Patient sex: M
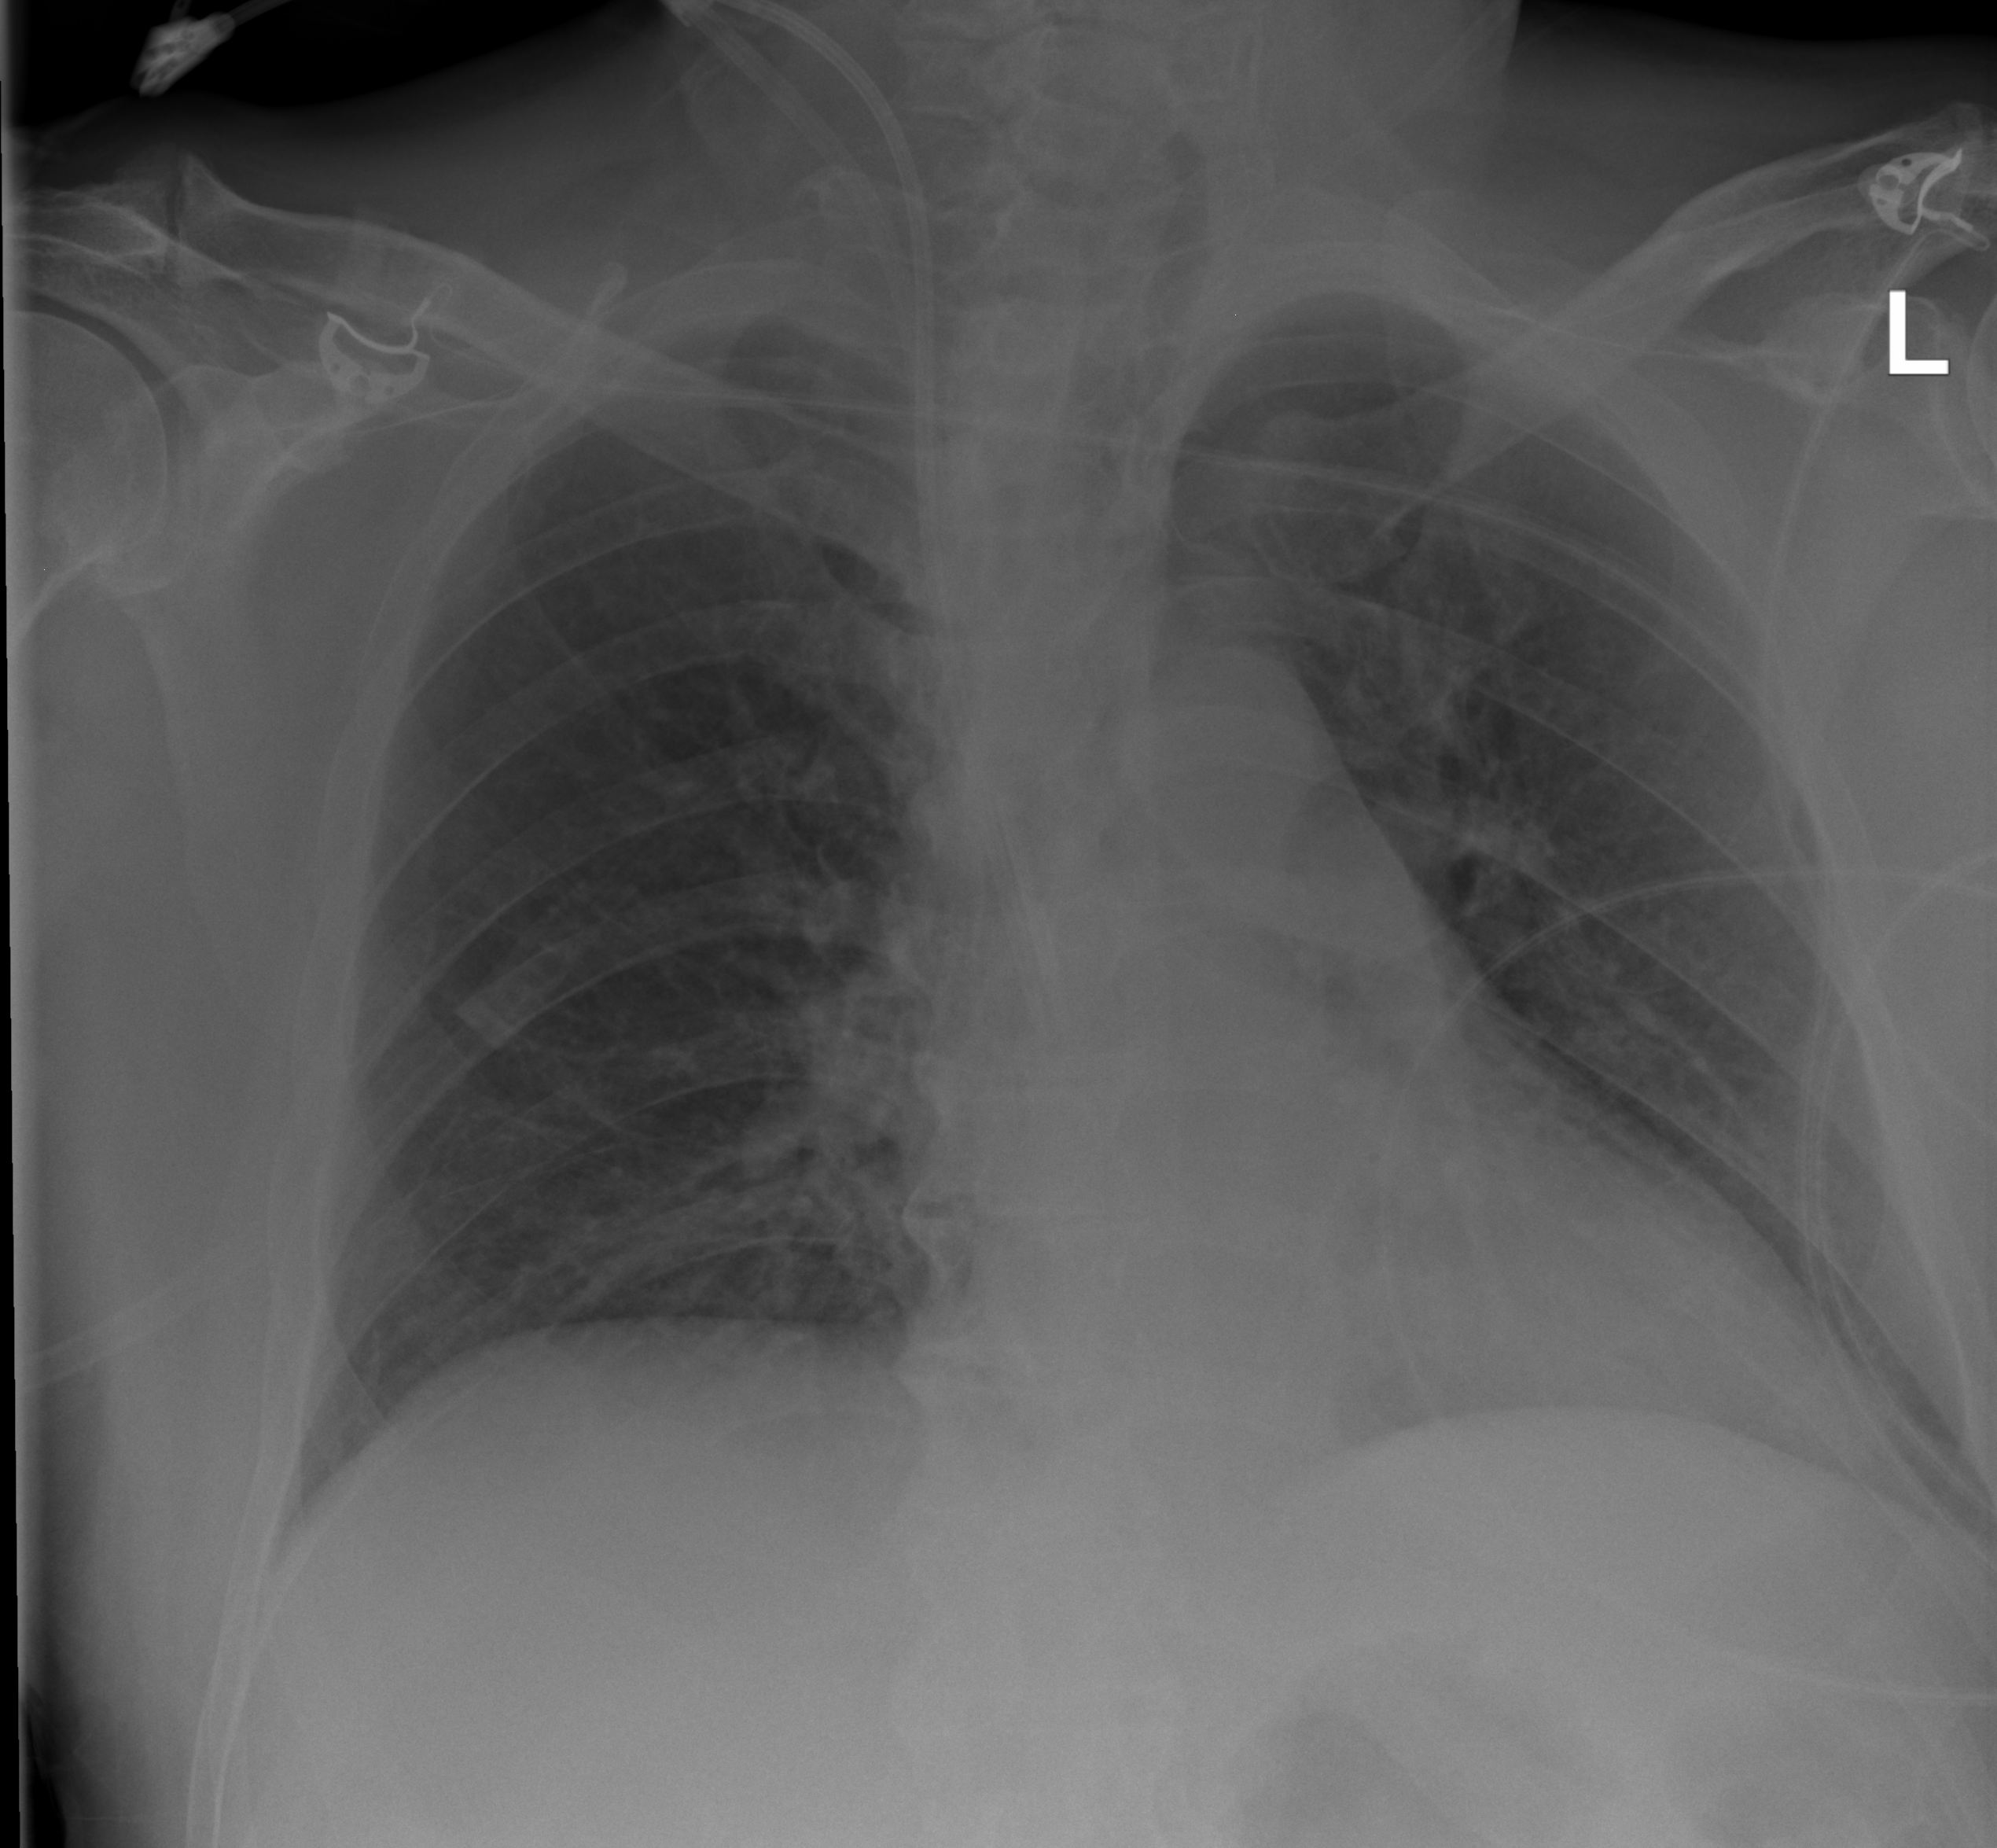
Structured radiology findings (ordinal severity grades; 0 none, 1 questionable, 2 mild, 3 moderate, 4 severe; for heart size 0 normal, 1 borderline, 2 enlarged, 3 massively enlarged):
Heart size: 2
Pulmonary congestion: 0
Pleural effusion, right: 0
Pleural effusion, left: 0
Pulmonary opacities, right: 1
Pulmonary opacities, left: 1
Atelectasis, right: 1
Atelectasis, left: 0